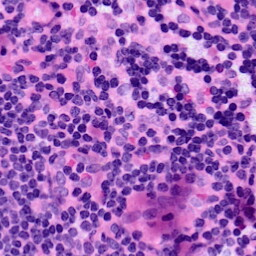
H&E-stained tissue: LymphNode